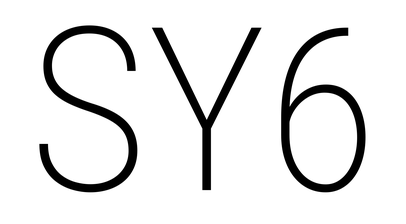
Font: Roboto_Condensed_ExtraLight